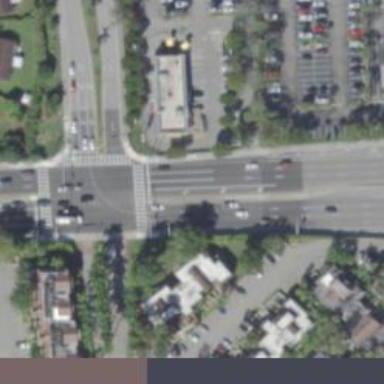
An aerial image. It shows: Footway with asphalt surface and marked with lines at the crossing.